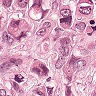
Metastatic tissue present: yes